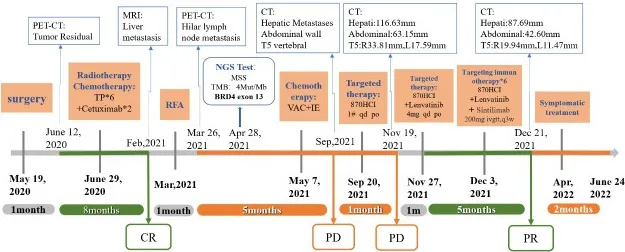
Timeline. The bold black text above the time axis indicates the time point of each examination; the bold blue text below the time axis indicates the time point of each treatment.
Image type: chart (chart)